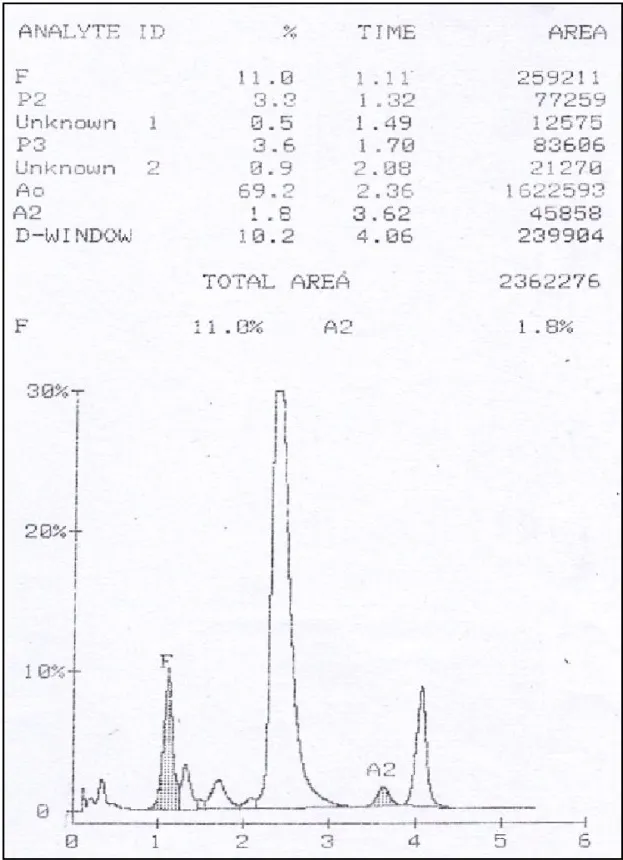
Hb HPLC of patient showing high HbF along with a peak in D window (RT - 4.06 minutes).
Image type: chart (chart)